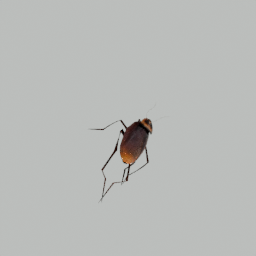
Label: animals